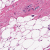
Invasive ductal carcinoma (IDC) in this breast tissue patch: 0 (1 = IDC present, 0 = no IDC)